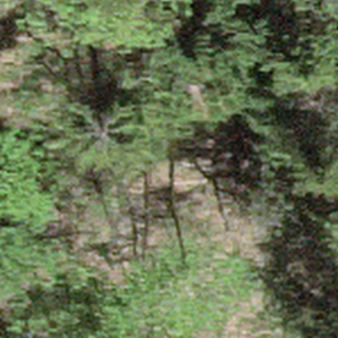
Label: other